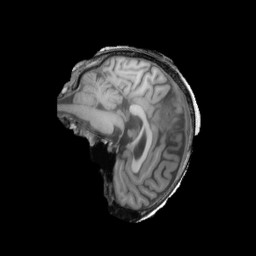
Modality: T1w
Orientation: sagittal
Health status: ill
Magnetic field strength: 3 T